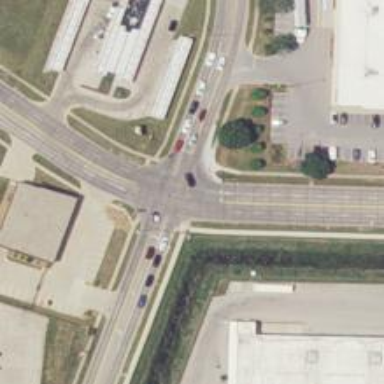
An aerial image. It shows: Solid stop line on the road.